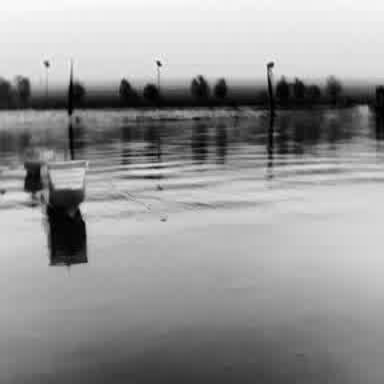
There is a container_ship in the infrared image.